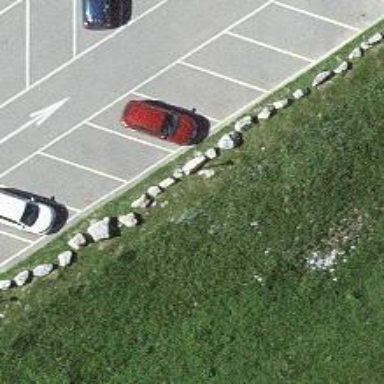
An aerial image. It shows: Block barrier.